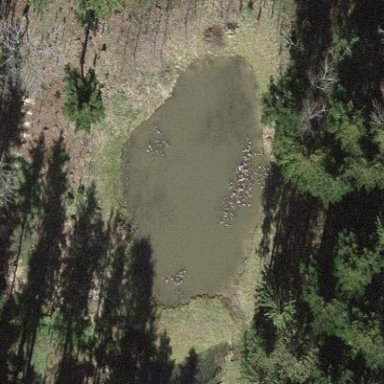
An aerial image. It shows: Peaceful pond surrounded by nature.